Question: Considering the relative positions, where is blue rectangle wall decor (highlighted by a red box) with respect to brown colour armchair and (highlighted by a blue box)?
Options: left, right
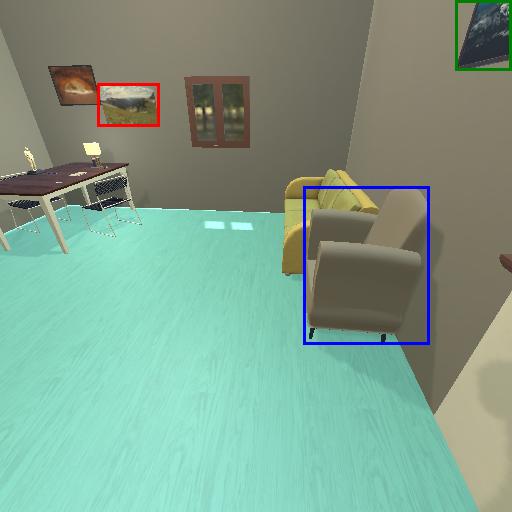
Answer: left